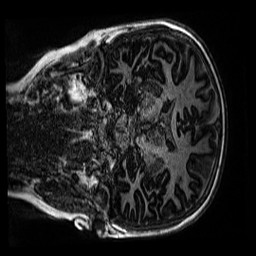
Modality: MP2RAGE
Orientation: coronal
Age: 10
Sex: male
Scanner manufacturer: siemens
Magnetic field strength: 3 T
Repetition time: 4 s
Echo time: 0.00299 s